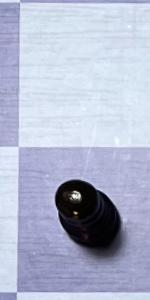
Label: Pawn_Black